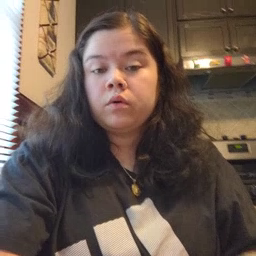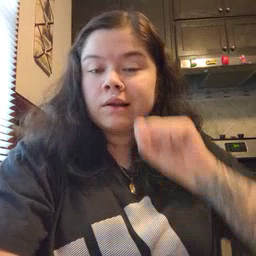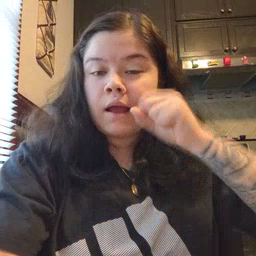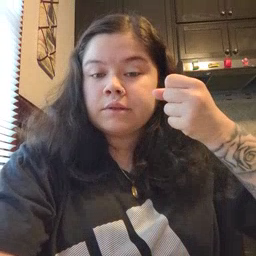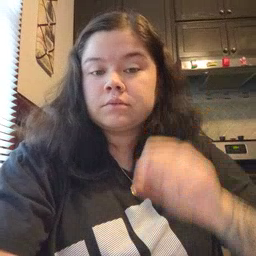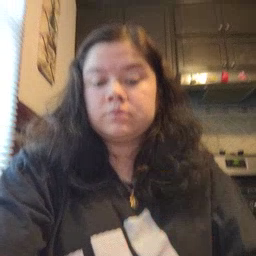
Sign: carrot